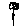
Label: flower